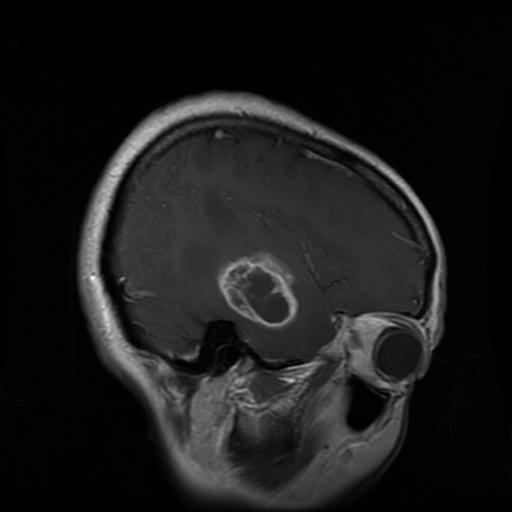
Label: glioma